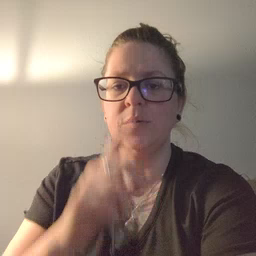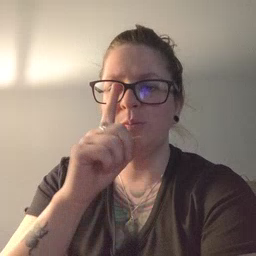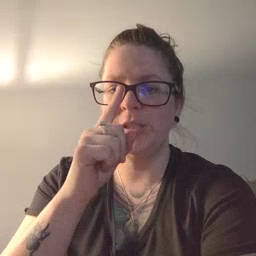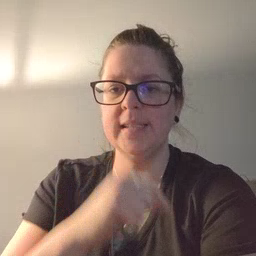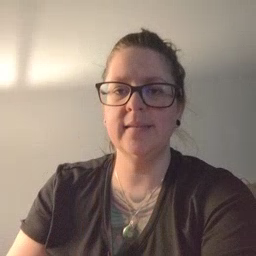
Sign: pretend